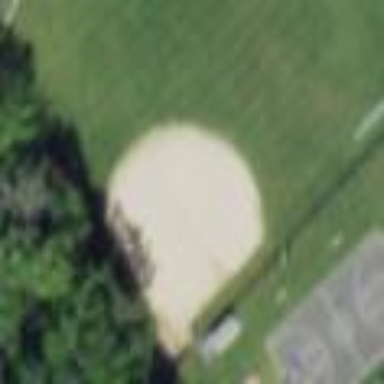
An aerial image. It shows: Baseball pitch for leisure land activities.